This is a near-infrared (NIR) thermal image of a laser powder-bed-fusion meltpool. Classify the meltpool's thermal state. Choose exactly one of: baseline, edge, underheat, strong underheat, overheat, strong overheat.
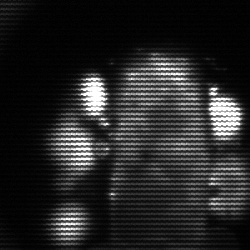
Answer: strong underheat